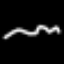
Label: squiggle